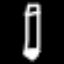
Label: pencil